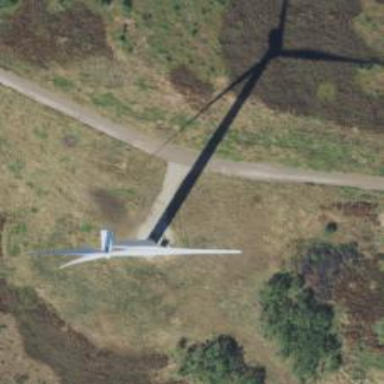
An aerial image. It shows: Wind generator powered by horizontal-axis wind turbine.